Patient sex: M
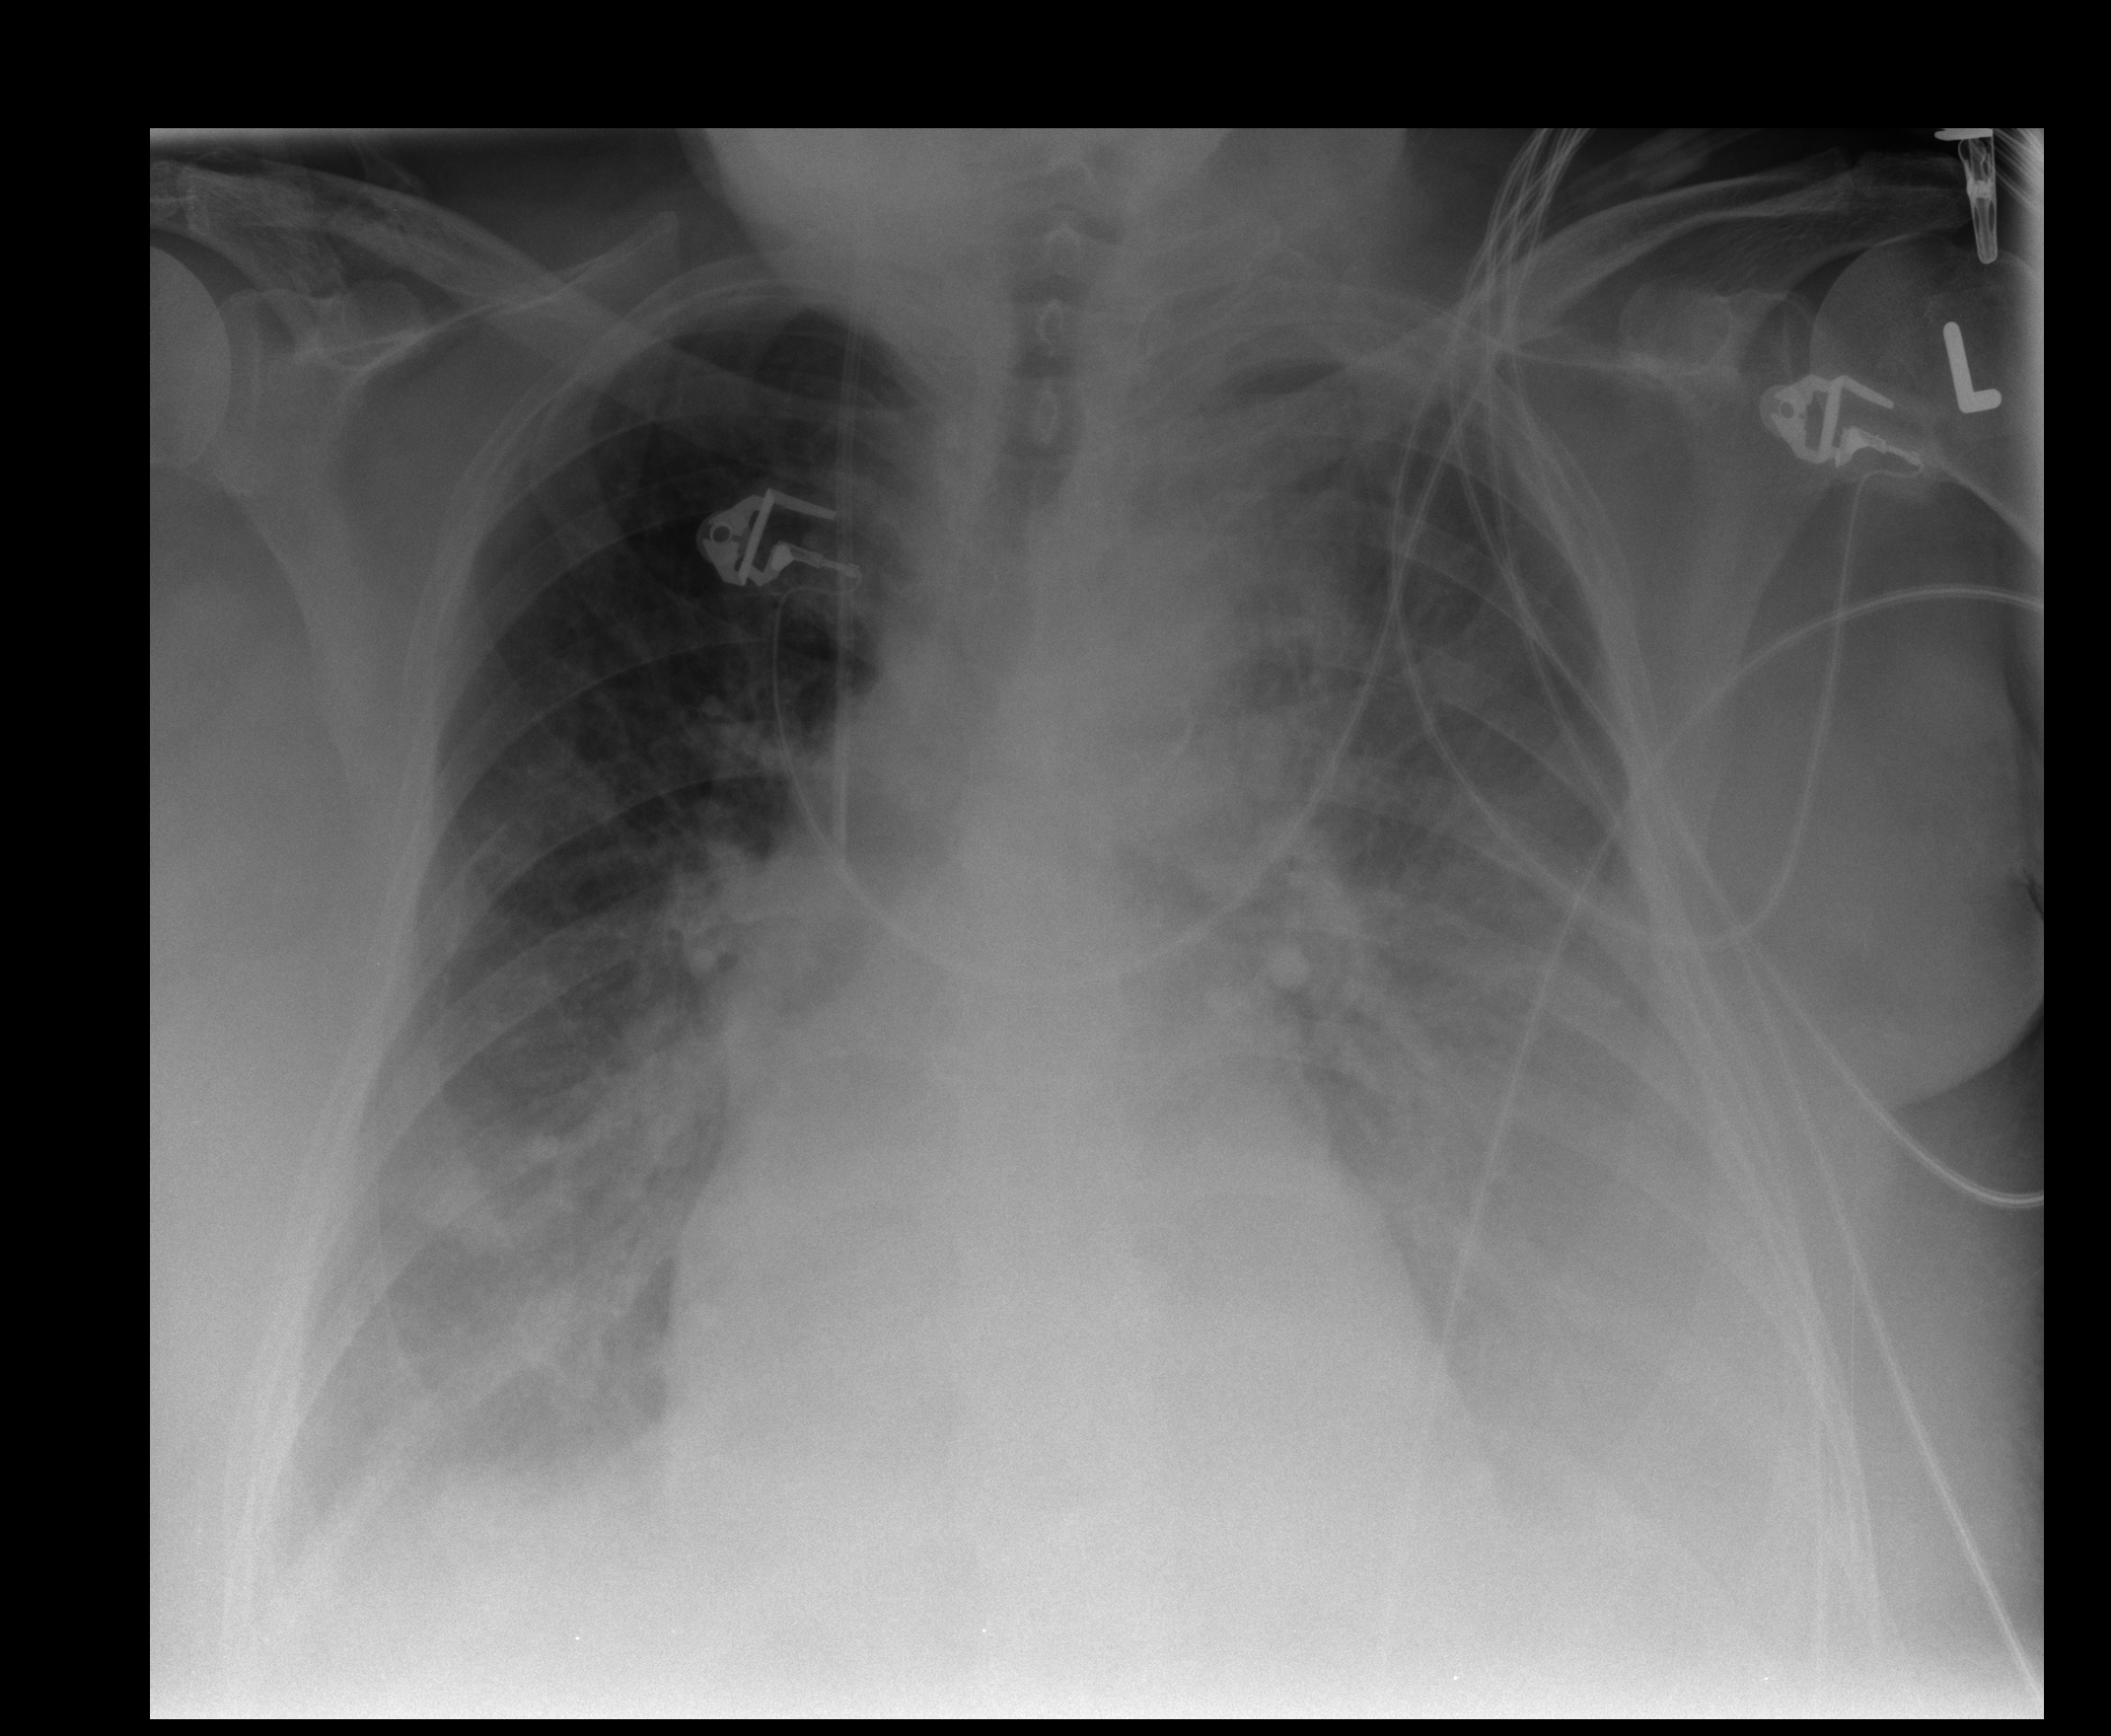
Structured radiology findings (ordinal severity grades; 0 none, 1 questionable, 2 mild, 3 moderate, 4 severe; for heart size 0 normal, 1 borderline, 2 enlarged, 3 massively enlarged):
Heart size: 0
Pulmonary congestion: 2
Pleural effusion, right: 0
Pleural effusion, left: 2
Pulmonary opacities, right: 0
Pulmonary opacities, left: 0
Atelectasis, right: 2
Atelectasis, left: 2